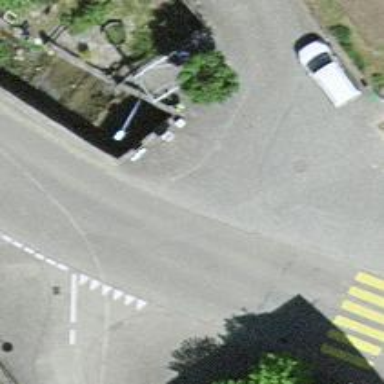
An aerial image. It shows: Bus stop with platform for public transport.